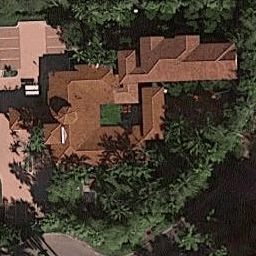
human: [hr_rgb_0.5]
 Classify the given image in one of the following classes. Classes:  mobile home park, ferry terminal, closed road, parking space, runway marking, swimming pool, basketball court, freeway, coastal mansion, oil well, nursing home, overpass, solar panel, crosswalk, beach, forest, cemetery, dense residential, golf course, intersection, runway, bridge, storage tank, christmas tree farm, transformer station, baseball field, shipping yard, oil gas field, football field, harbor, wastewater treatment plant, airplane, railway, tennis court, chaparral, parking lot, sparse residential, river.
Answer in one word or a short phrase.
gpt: sparse residential